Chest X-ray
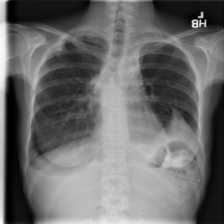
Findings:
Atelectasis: negative
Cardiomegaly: negative
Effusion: negative
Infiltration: negative
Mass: negative
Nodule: negative
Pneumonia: negative
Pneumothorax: negative
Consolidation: negative
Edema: negative
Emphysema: negative
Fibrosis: positive
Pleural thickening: positive
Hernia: negative